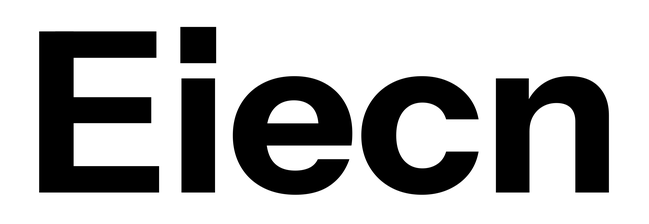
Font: InstrumentSans_Bold